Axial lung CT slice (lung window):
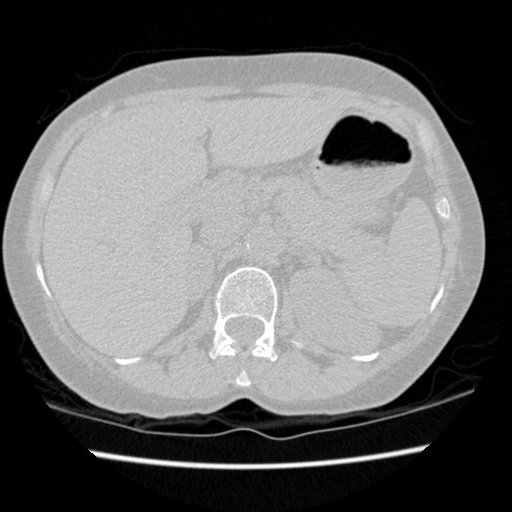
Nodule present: no